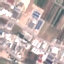
Label: Industrial